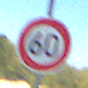
Verkehrszeichen: Geschwindigkeit60
Umgebung: Outdoor, Nature
Tageszeit: Midday
Wetter: Clear
Licht: Natural
Jahreszeit: Summer
Kontrast: HighContrast